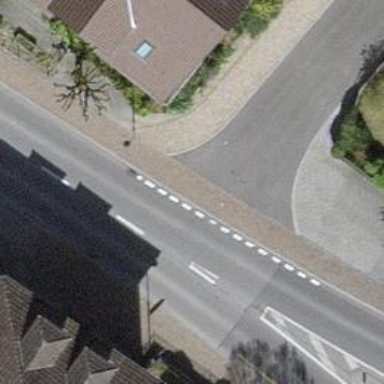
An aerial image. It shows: Unmarked road crossing.